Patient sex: F
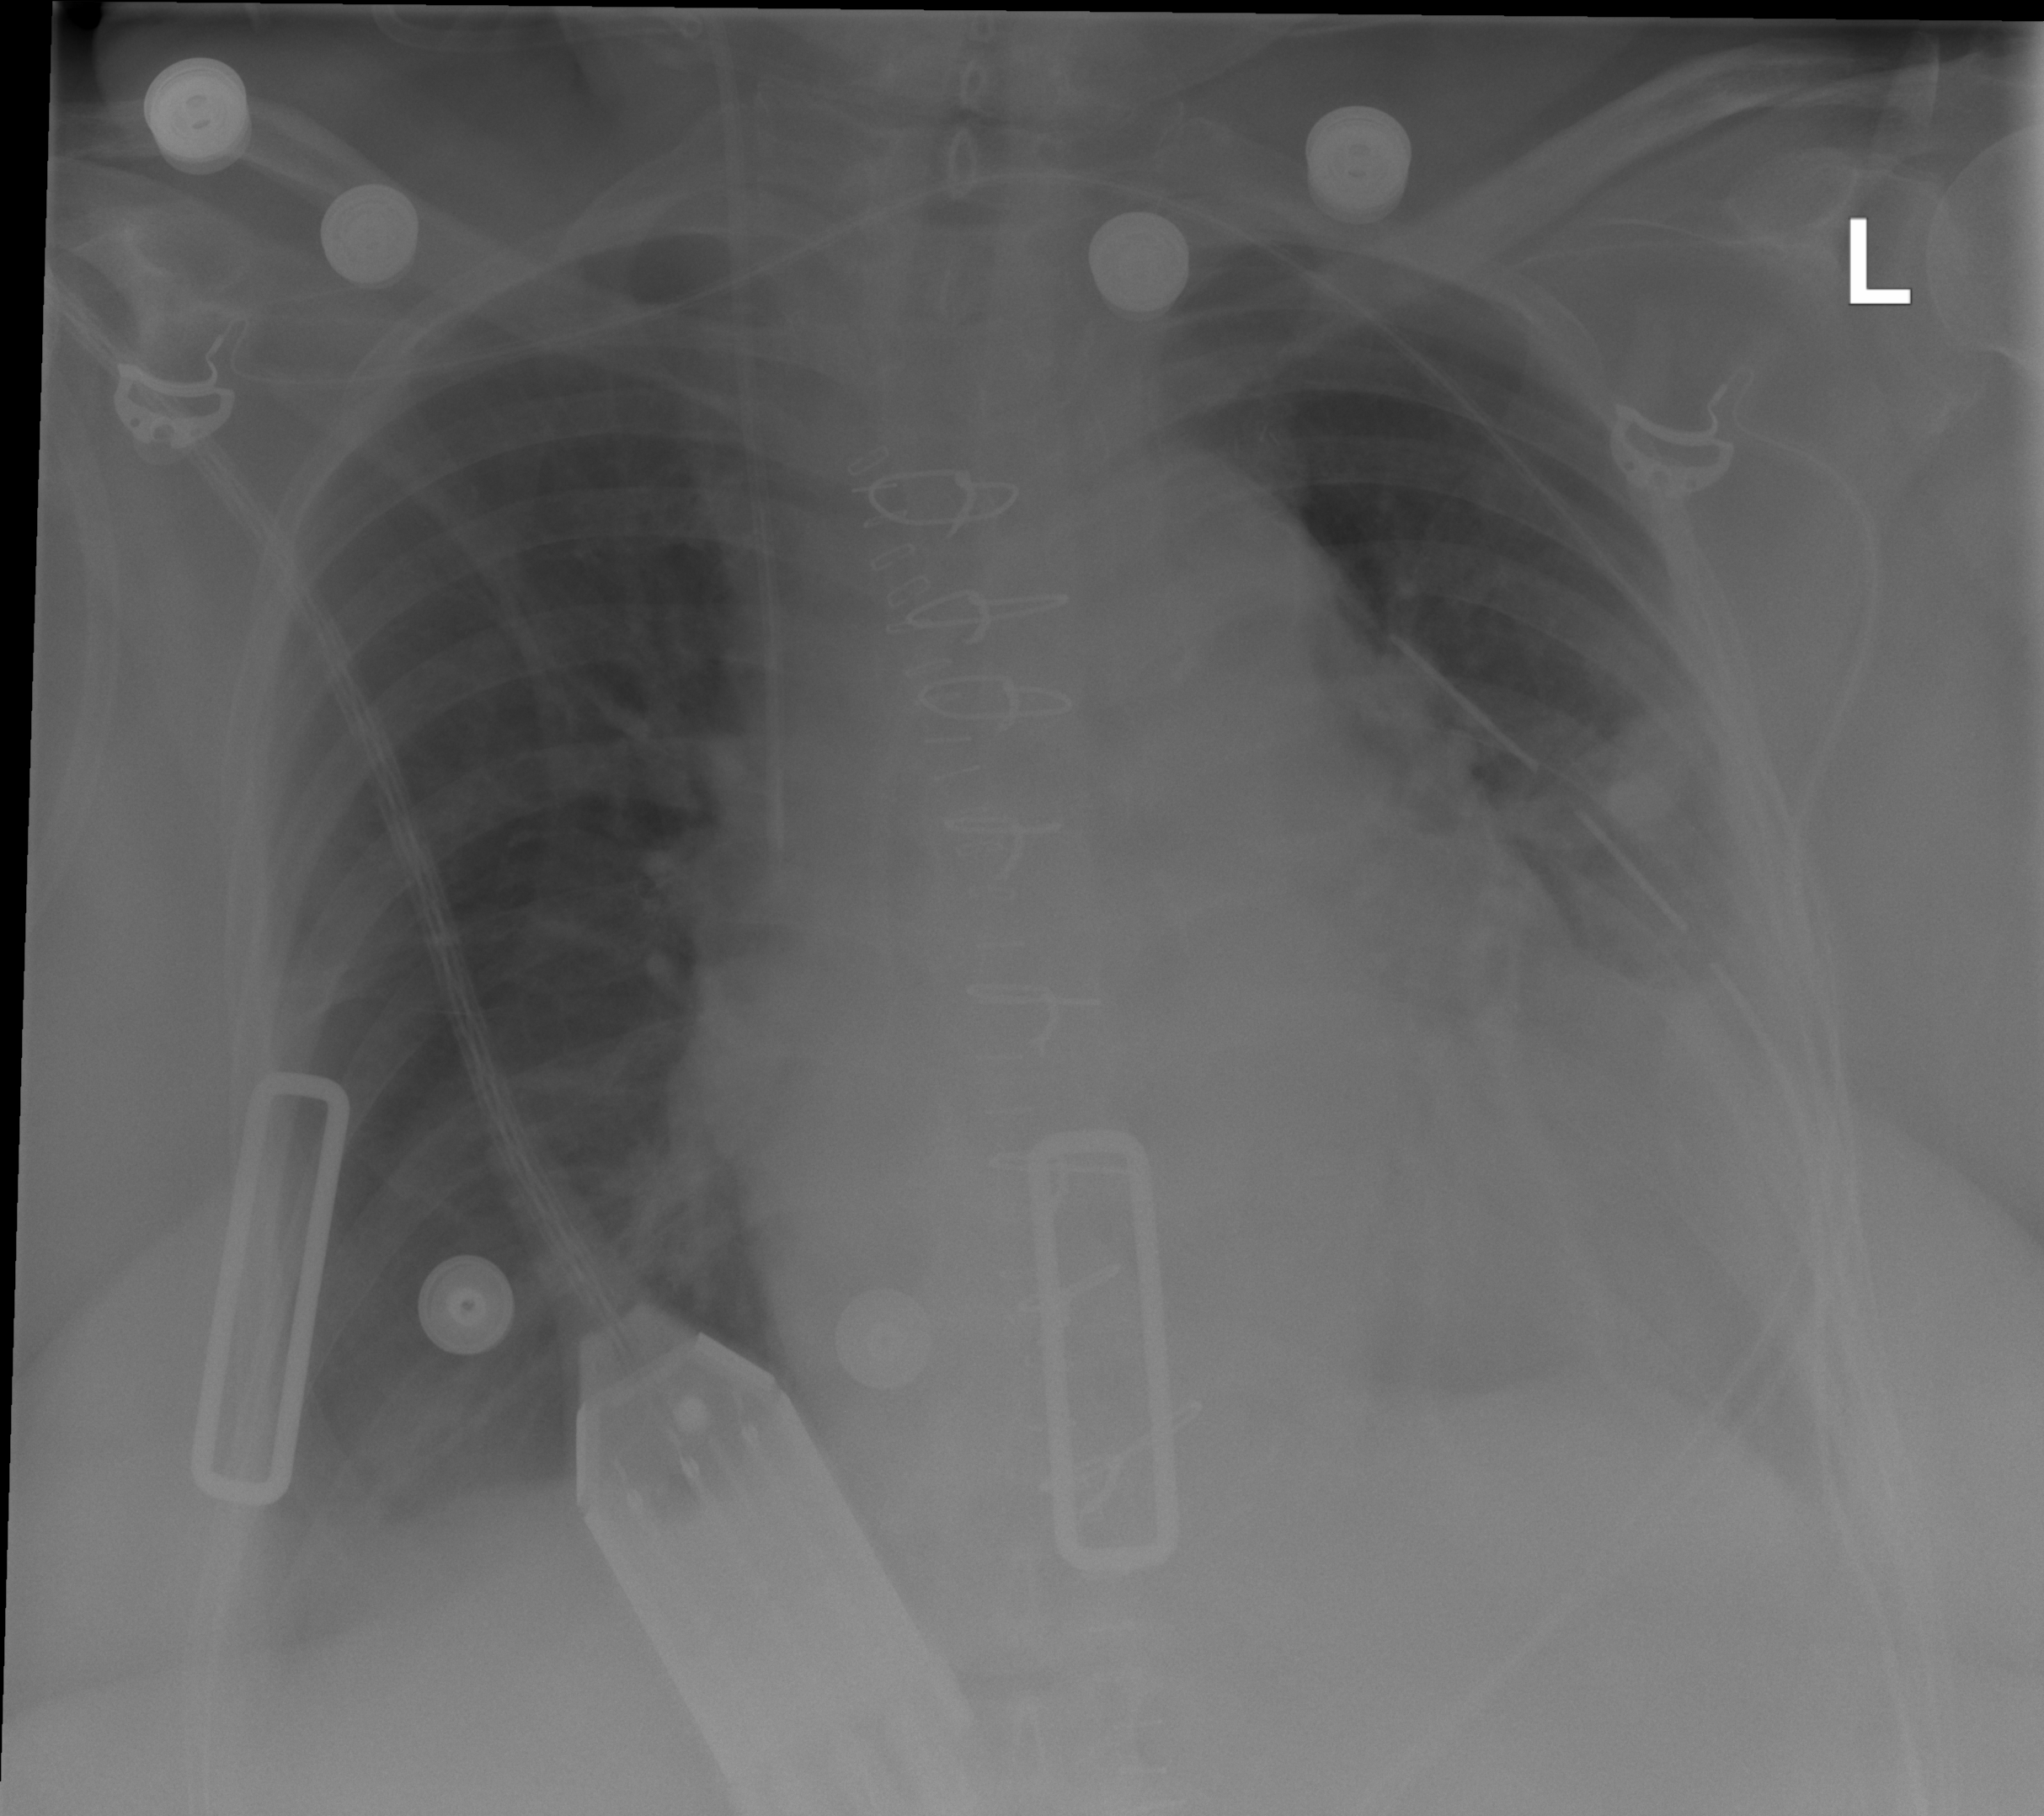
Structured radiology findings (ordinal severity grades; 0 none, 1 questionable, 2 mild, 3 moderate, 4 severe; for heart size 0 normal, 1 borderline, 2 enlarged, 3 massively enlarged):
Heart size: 2
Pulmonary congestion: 2
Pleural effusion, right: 2
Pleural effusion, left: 2
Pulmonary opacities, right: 1
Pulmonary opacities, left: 0
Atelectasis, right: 2
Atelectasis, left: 2